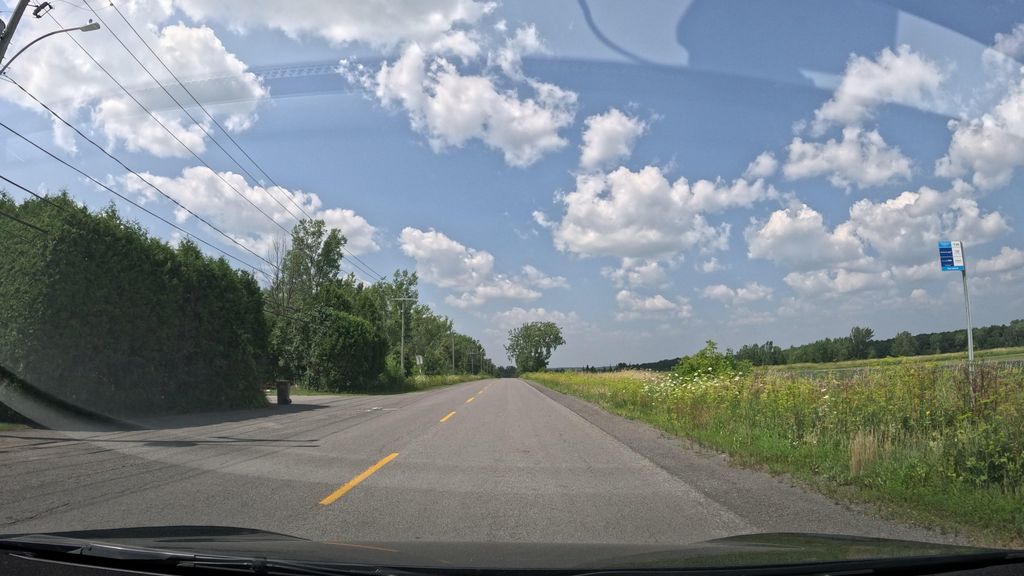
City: montreal